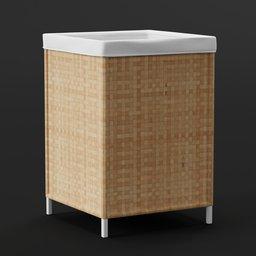
Label: furniture